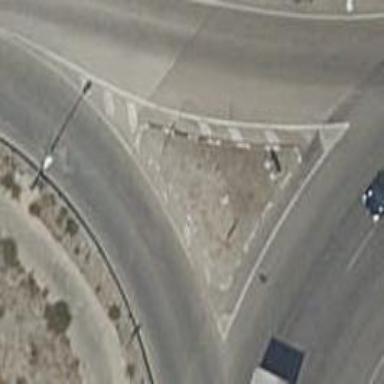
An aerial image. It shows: Road with "give way" sign.